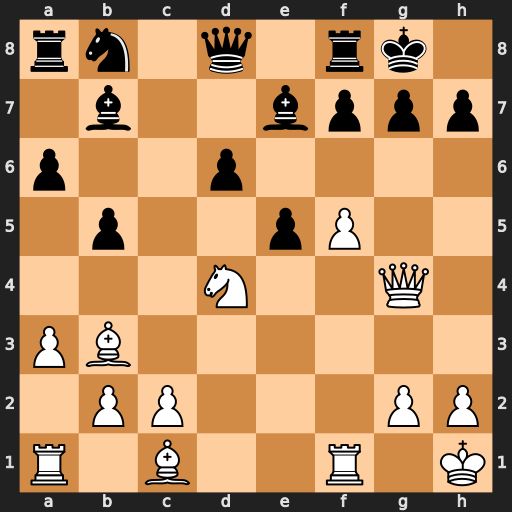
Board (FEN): rn1q1rk1/1b2bppp/p2p4/1p2pP2/3N2Q1/PB6/1PP3PP/R1B2R1K
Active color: w
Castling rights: -
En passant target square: -
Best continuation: Bh6 Bf6 Bxg7 Bxg7 f6 Qxf6 Rxf6